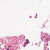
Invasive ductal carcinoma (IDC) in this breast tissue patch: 0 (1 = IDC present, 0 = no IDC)